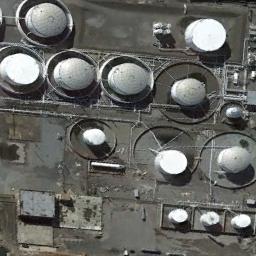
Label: storage_tank